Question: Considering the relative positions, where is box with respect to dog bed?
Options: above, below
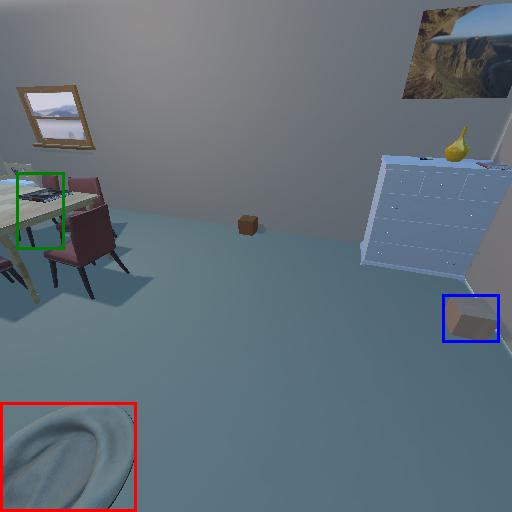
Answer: above